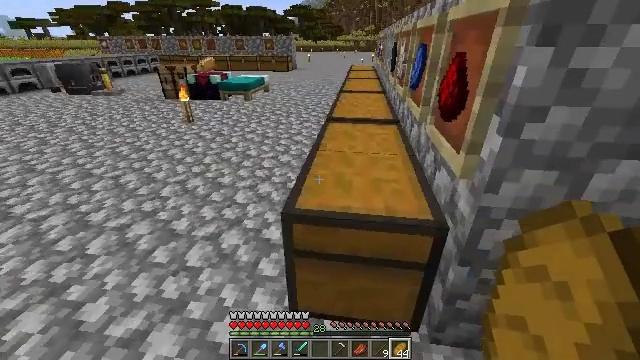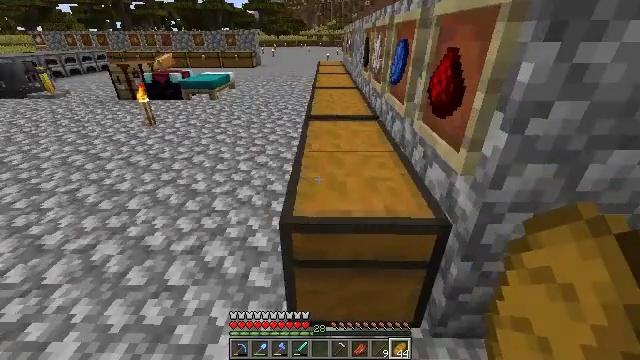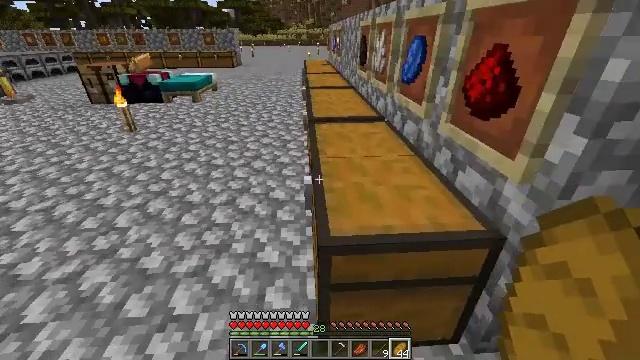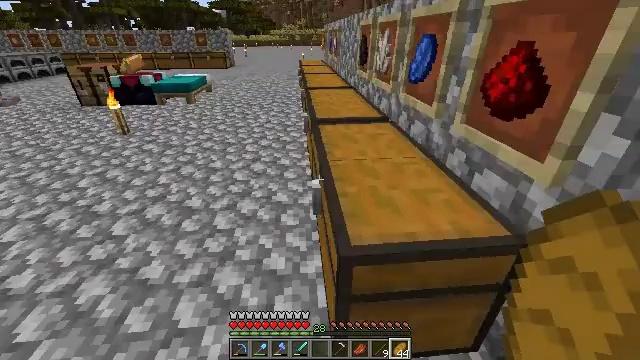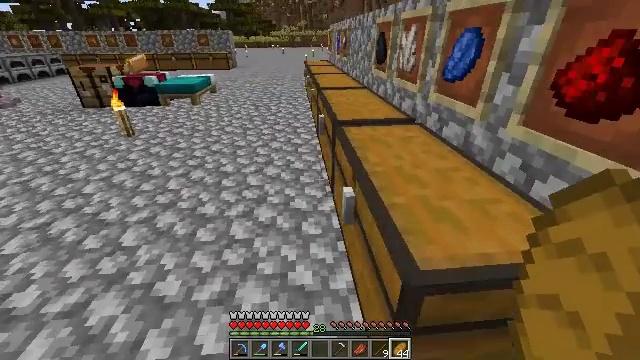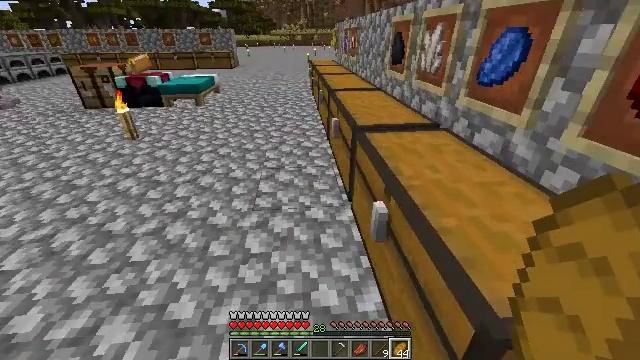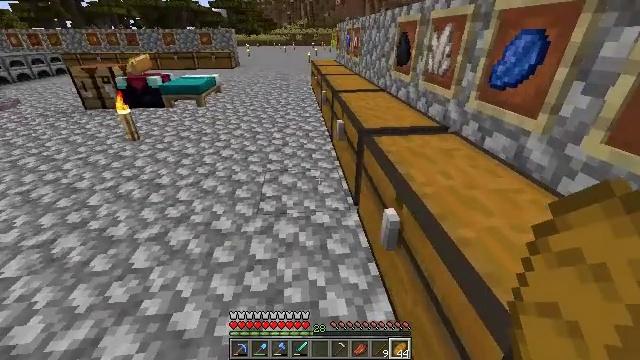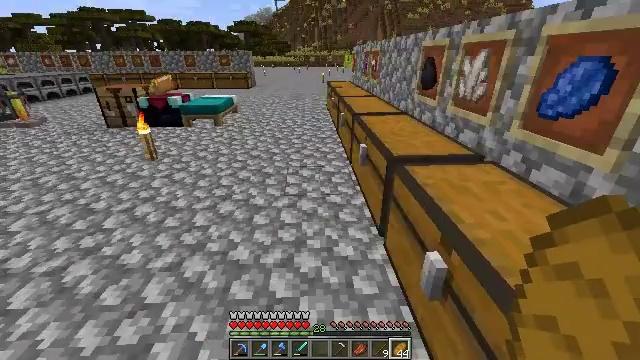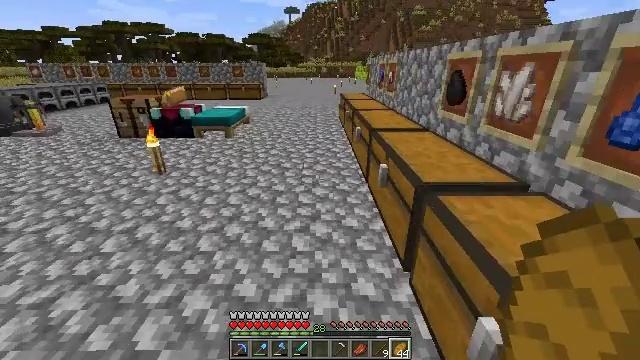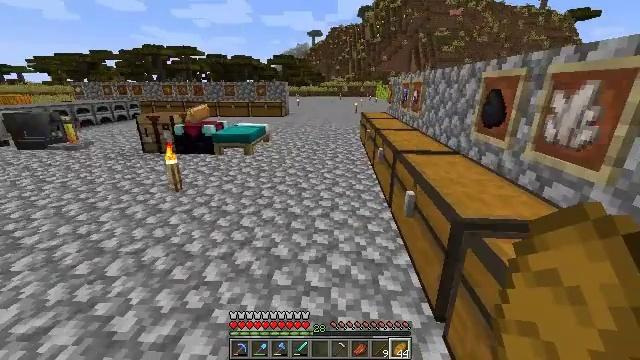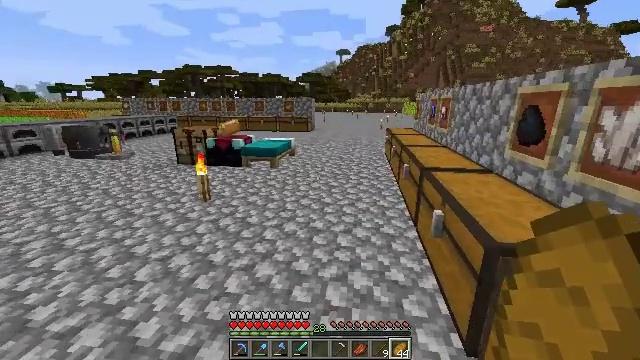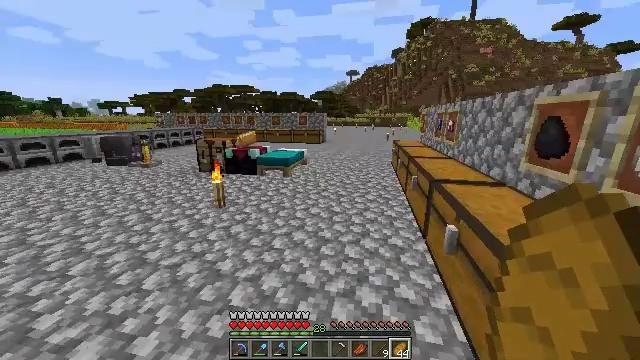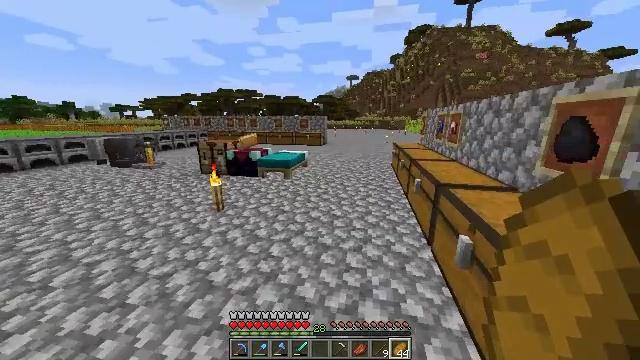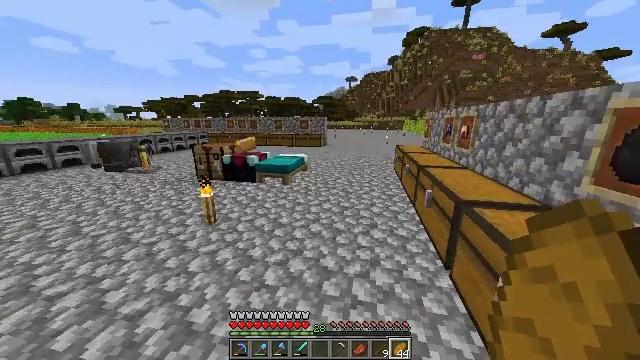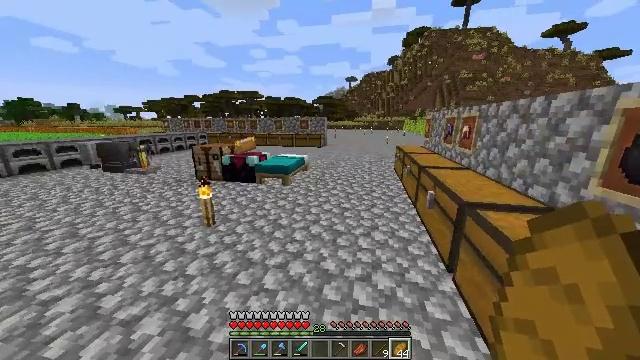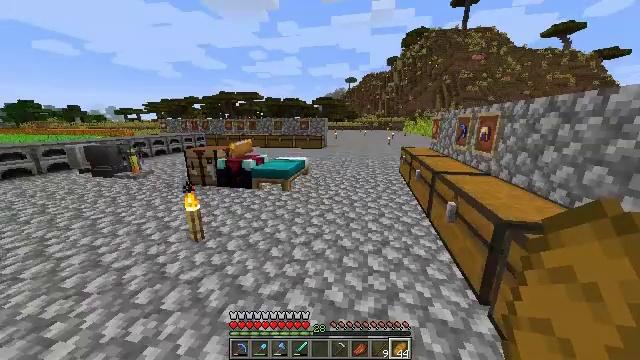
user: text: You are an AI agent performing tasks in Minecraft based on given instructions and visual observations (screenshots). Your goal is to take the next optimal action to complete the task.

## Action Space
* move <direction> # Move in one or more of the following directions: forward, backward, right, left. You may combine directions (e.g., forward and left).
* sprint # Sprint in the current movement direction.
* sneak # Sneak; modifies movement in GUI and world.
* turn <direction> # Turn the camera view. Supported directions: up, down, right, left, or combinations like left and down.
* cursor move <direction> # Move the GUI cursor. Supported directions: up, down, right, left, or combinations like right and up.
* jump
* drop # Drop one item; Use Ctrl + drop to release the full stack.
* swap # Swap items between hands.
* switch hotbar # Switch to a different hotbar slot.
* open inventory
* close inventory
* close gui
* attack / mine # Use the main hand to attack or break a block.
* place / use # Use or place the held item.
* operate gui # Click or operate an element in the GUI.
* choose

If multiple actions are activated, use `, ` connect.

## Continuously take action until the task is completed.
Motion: motion action
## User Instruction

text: Mine beetroots from the garden.
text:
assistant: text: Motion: move forward and move left, turn right
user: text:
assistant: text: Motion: move forward and move left, turn right
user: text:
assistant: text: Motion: move forward and move left, turn right
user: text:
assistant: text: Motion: move forward and move left
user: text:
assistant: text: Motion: move forward and move left
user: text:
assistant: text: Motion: move forward and move left
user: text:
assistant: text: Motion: move forward, turn left and up
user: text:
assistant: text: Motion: move forward, turn left and up
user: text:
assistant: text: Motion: move forward, sprint, turn left and up
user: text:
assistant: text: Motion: move forward, sprint, turn left and up
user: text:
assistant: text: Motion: move forward, sprint, turn left and up
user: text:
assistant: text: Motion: move forward, sprint
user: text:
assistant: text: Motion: move forward, sprint
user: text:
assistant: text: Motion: move forward, sprint
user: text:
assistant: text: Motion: move forward, sprint
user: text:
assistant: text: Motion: move forward, sprint
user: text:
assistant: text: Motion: move forward, sprint
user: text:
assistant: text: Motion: move forward, sprint
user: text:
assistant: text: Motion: move forward, sprint
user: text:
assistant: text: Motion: move forward, sprint
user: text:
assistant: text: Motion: move forward, sprint
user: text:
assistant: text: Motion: move forward, sprint
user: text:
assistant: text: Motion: move forward, sprint
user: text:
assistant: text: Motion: move forward, sprint
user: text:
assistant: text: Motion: move forward, sprint
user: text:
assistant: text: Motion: move forward, sprint
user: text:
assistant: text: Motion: move forward, sprint
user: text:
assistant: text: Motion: move forward, sprint
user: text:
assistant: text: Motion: move forward, sprint
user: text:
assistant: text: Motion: move forward, sprint